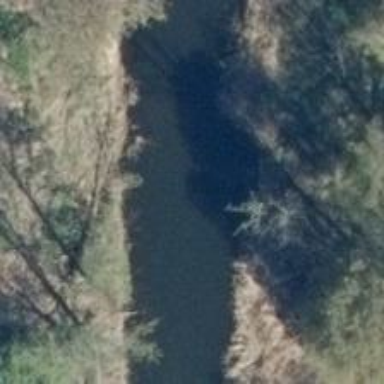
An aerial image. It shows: Culvert tunnel under river.